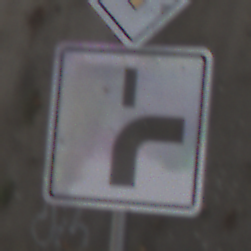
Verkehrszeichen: VerlaufVorfahrtsstrasse8
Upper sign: Vorfahrtsstrasse
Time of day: MorningAfternoon
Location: Outdoor (Suburban)
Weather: PartlyCloudy
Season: NotSpecified
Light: Natural